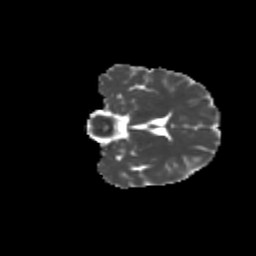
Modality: MD
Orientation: coronal
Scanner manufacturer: siemens
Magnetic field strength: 3 T
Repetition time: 9.2 s
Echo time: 0.084 s